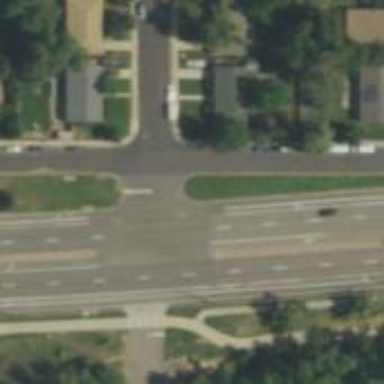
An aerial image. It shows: Residential road with sidewalk on the left side.